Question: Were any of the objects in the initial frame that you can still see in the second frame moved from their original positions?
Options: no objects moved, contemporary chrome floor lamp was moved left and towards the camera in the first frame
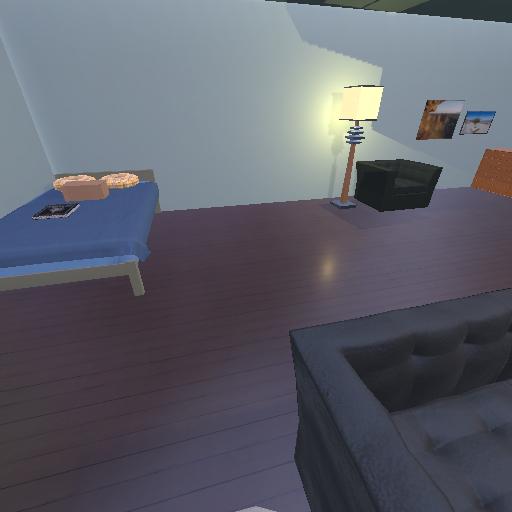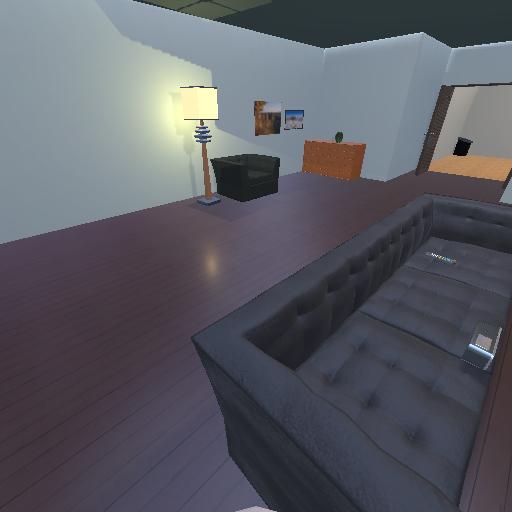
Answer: no objects moved